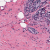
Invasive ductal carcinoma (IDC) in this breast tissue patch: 0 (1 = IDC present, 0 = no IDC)